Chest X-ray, PA view. Patient: 54 years old, sex F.
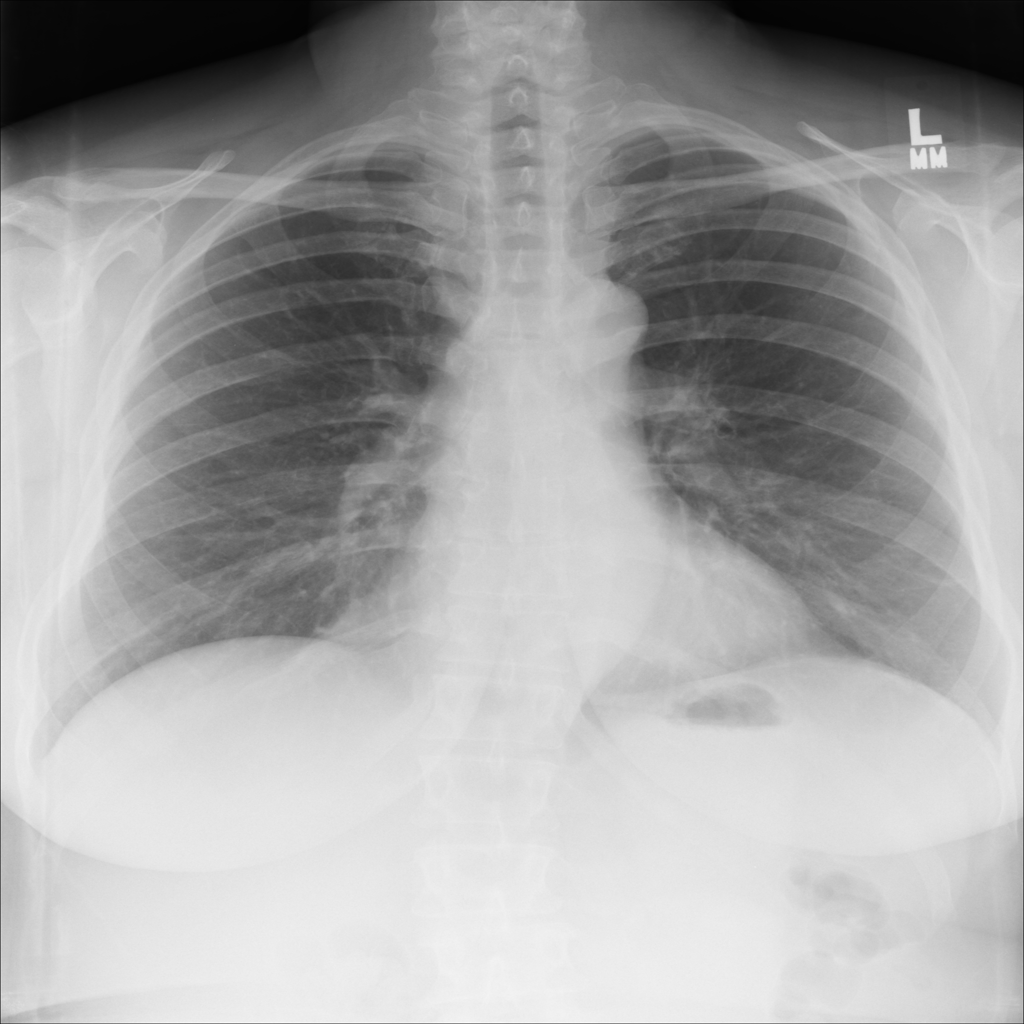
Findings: No Finding